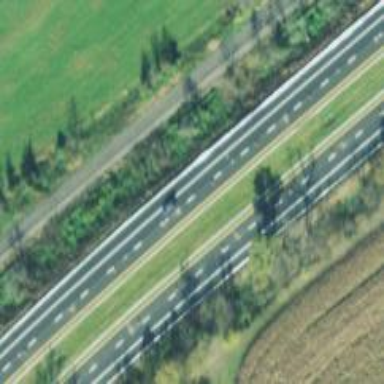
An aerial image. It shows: Trunk highway with expressway features.